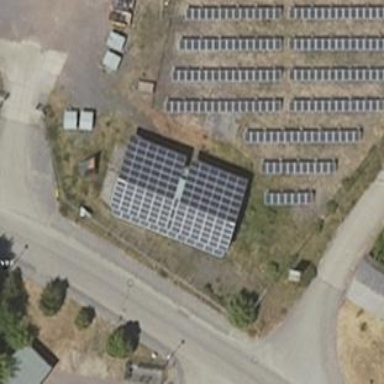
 generating electricity through photovoltaic methods."